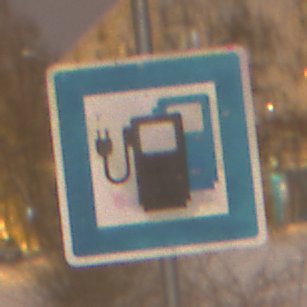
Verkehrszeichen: LadestationFuerElektrofahrzeuge
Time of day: Night
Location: Outdoor (Urban)
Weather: Overcast
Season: Winter
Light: Artificial